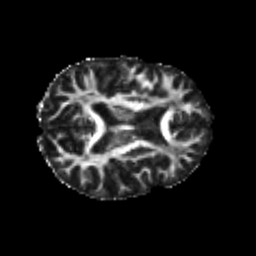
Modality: FA
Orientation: axial
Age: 24
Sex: male
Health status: healthy
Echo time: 0.074 s